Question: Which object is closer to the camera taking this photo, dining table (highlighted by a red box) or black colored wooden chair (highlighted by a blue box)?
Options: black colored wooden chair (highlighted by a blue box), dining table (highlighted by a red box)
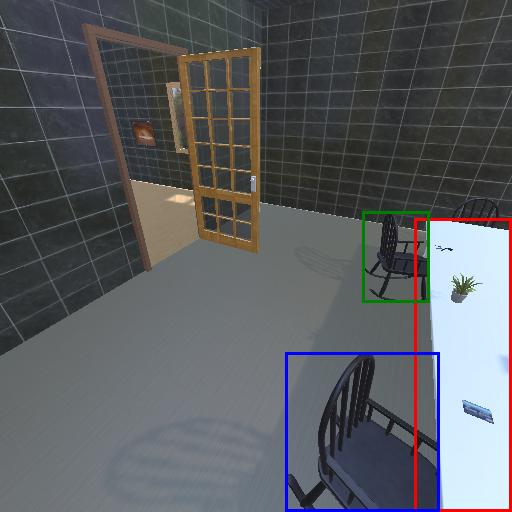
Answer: black colored wooden chair (highlighted by a blue box)